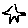
Label: star